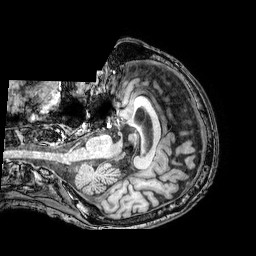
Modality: T1w
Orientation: axial
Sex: male
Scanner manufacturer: philips
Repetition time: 0.008229 s
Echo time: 0.00379 s